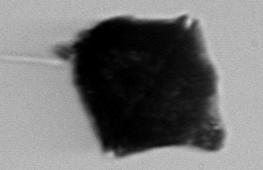
Label: Gonyaulax